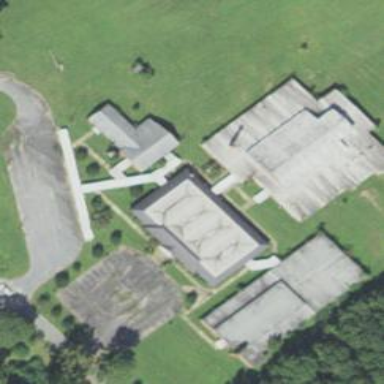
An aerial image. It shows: School building.